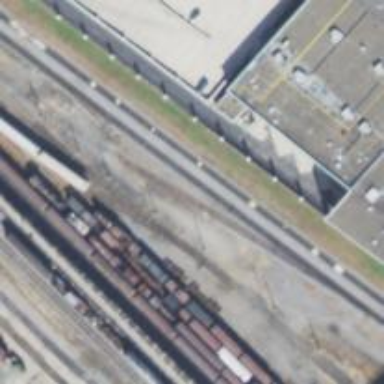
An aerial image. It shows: Railway yard.